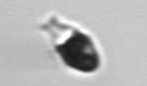
Label: Balanion